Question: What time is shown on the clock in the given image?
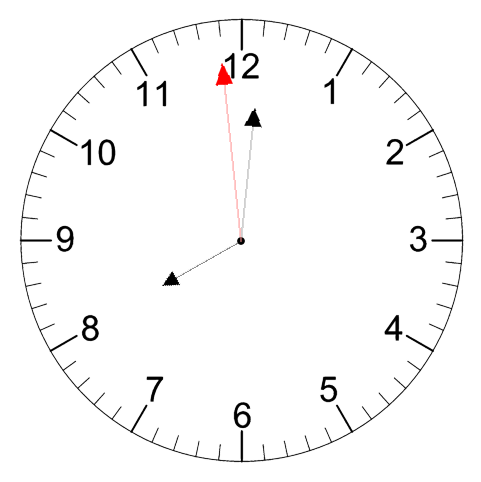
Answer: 08:00:59